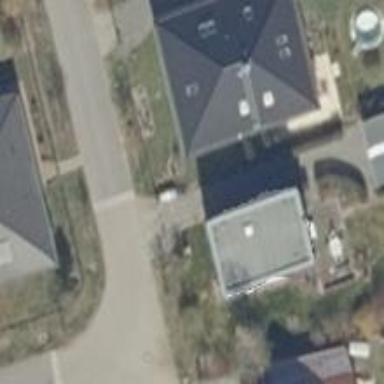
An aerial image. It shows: Detached building with hipped roof.